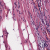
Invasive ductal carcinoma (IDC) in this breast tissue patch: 0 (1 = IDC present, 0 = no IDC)